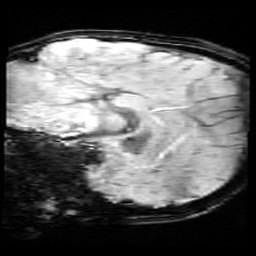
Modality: SWI
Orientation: sagittal
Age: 9
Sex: male
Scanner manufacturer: siemens
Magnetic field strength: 3 T
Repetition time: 0.027 s
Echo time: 0.02 s